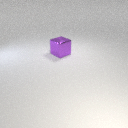
large purple metal cube